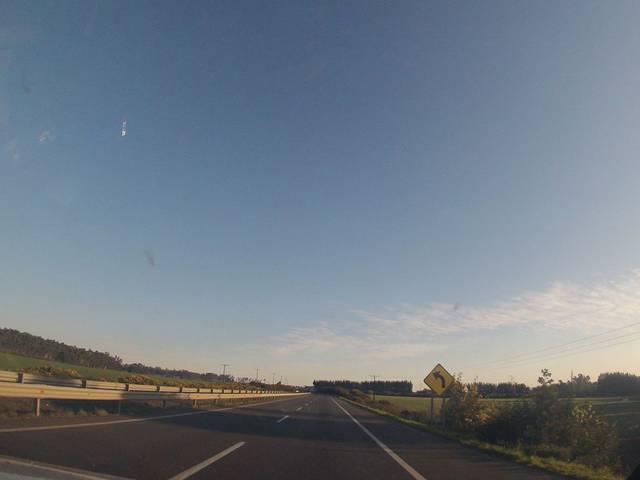
Region: Chile
Coordinates: -38.348, -72.384